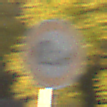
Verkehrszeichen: TatsaechlicheBreite2Komma3
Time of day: SunriseSunset
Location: Outdoor (Urban)
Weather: PartlyCloudy
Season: Autumn
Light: Natural